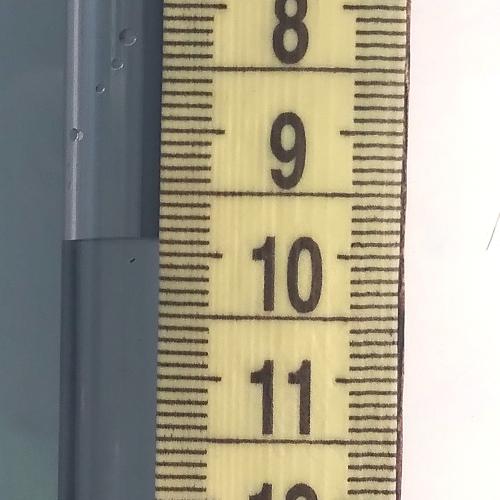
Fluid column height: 9.9 cm